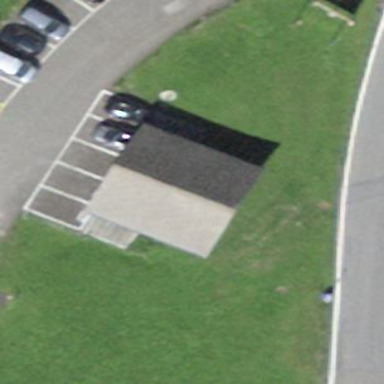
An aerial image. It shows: Service building.